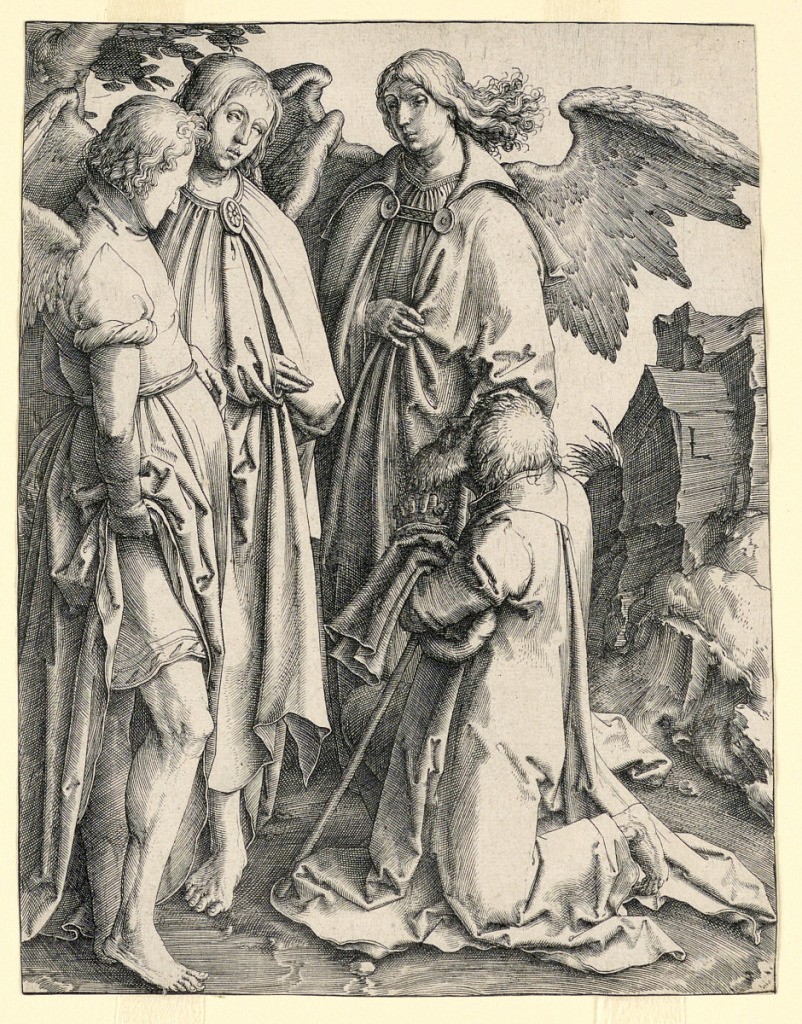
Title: Abraham and the Three Angels
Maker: Lucas van Leyden, Netherlandish, ca. 1494–1533
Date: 1513
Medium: Engraving on off-white laid paper
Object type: Print
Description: Vertical rectangle. Abraham is shown on his knees, seen in profile, facing left. The three winged angels stand over him, at left. The letter ''L'' is on a rock, at right.